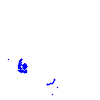
Particle: electron